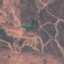
Land use / land cover: HerbaceousVegetation